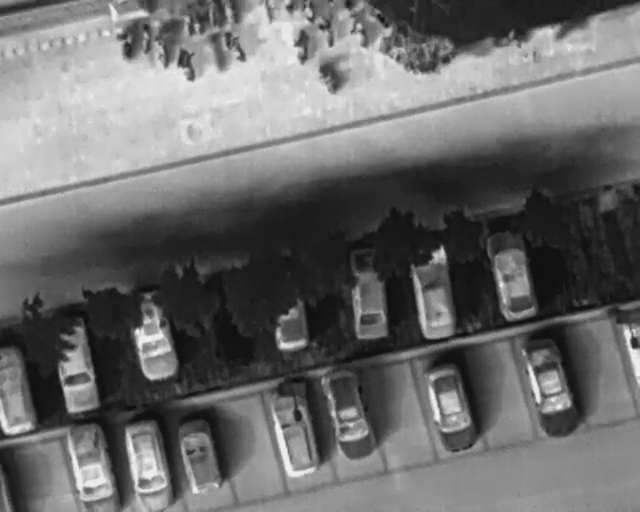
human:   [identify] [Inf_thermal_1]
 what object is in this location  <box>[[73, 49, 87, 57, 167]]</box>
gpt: <ref>1 large car at the right</ref>

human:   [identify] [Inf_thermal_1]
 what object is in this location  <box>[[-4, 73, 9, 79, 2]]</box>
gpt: <ref>1 medium car at the bottom left</ref>